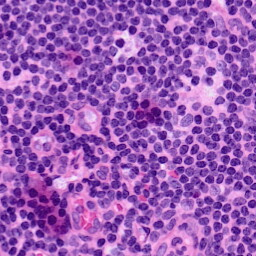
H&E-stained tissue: LymphNode